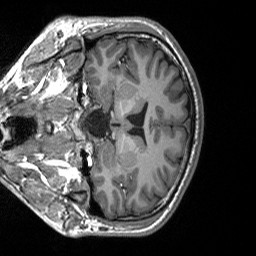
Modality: T1w
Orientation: coronal
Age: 23
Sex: male
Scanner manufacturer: siemens
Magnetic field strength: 3 T
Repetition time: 2.53 s
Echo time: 0.00219 s